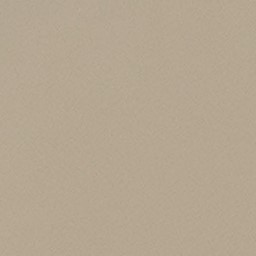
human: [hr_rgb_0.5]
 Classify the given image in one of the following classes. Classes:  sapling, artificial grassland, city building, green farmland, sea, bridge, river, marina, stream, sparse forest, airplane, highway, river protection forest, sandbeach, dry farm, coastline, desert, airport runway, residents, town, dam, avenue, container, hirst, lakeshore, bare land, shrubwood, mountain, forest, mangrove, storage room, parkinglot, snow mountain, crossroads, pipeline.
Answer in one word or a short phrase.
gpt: desert